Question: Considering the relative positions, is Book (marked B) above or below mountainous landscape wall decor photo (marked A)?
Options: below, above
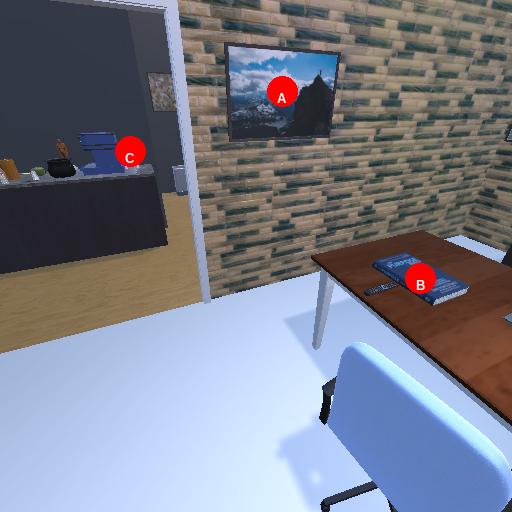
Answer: below